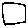
Label: square